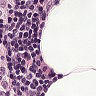
Metastatic tissue present: no